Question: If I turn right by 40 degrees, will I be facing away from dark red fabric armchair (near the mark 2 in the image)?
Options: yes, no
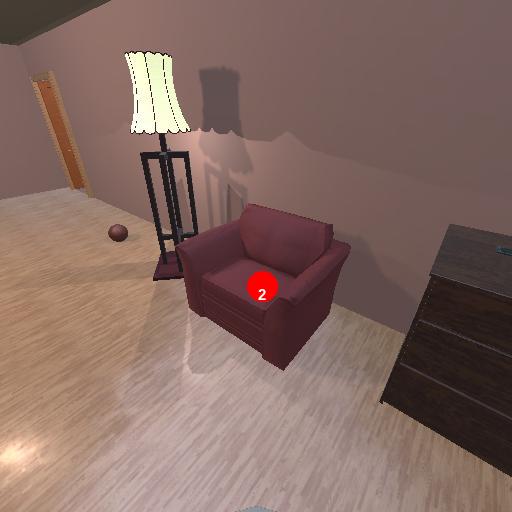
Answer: yes